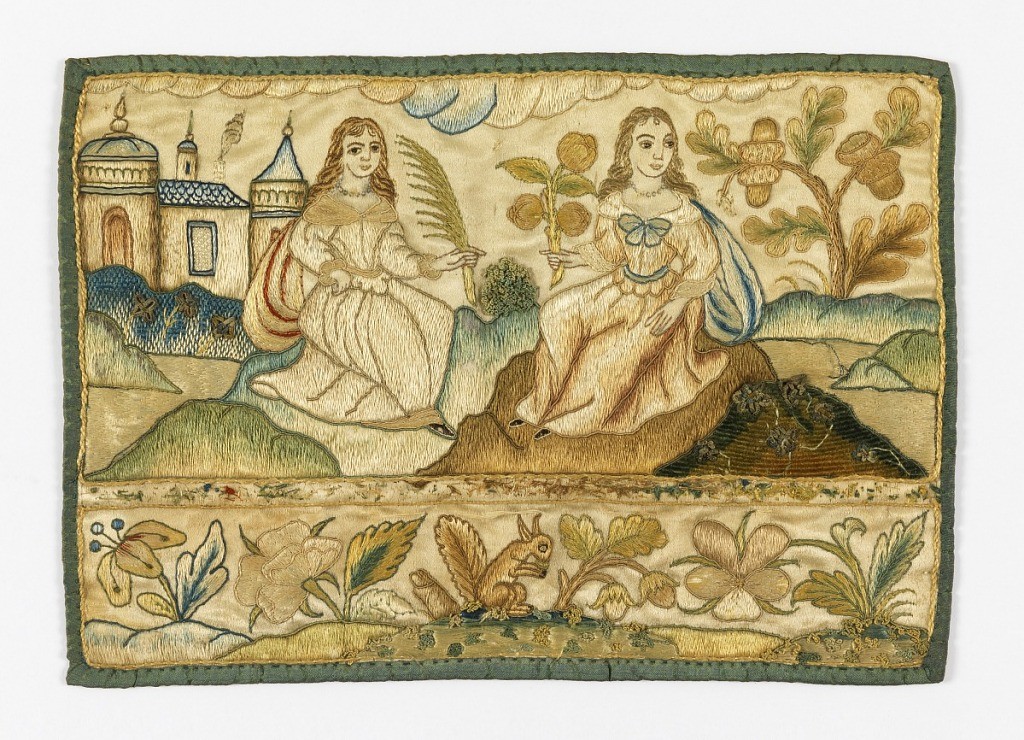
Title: Embroidered panel for casket
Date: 17th century
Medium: silk, metal-wrapped silk, and silk-wrapped metal metal embroidery on silk foundation Technique: embroidered in satin, stem, couching, looping, and knot stitches on 7/1 satin foundation
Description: At top, two seated women, one holding a palm, the other a branch of fruit.  Frieze at bottom with flowers and a squirrel.